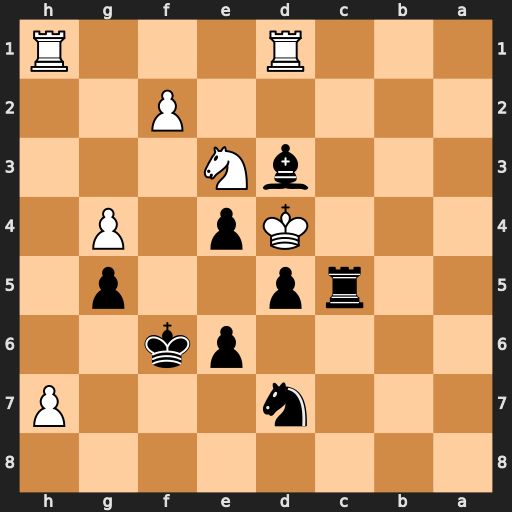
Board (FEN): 8/3n3P/4pk2/2rp2p1/3Kp1P1/3bN3/5P2/3R3R
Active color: b
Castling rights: -
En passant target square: -
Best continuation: e5#